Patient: sex M, age 60
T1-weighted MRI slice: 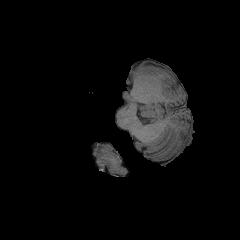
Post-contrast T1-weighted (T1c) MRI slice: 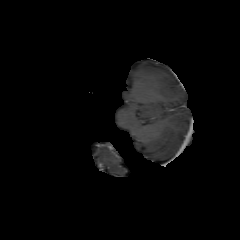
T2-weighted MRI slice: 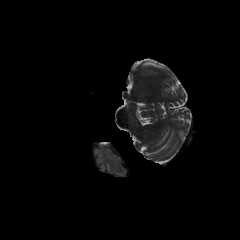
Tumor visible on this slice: no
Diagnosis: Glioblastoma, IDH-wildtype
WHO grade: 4